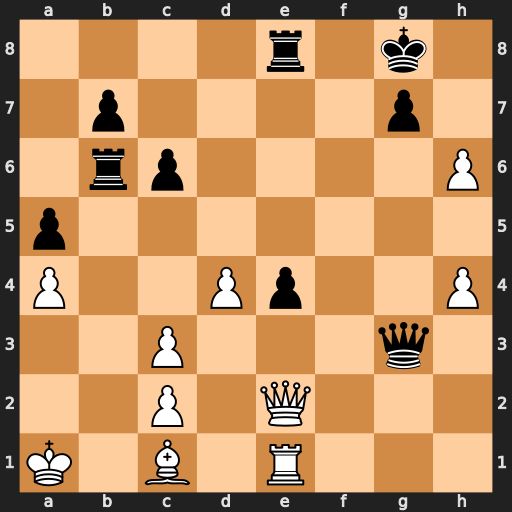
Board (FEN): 4r1k1/1p4p1/1rp4P/p7/P2Pp2P/2P3q1/2P1Q3/K1B1R3
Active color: w
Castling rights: -
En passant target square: -
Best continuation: Qc4+ Kh7 Rf1